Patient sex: M
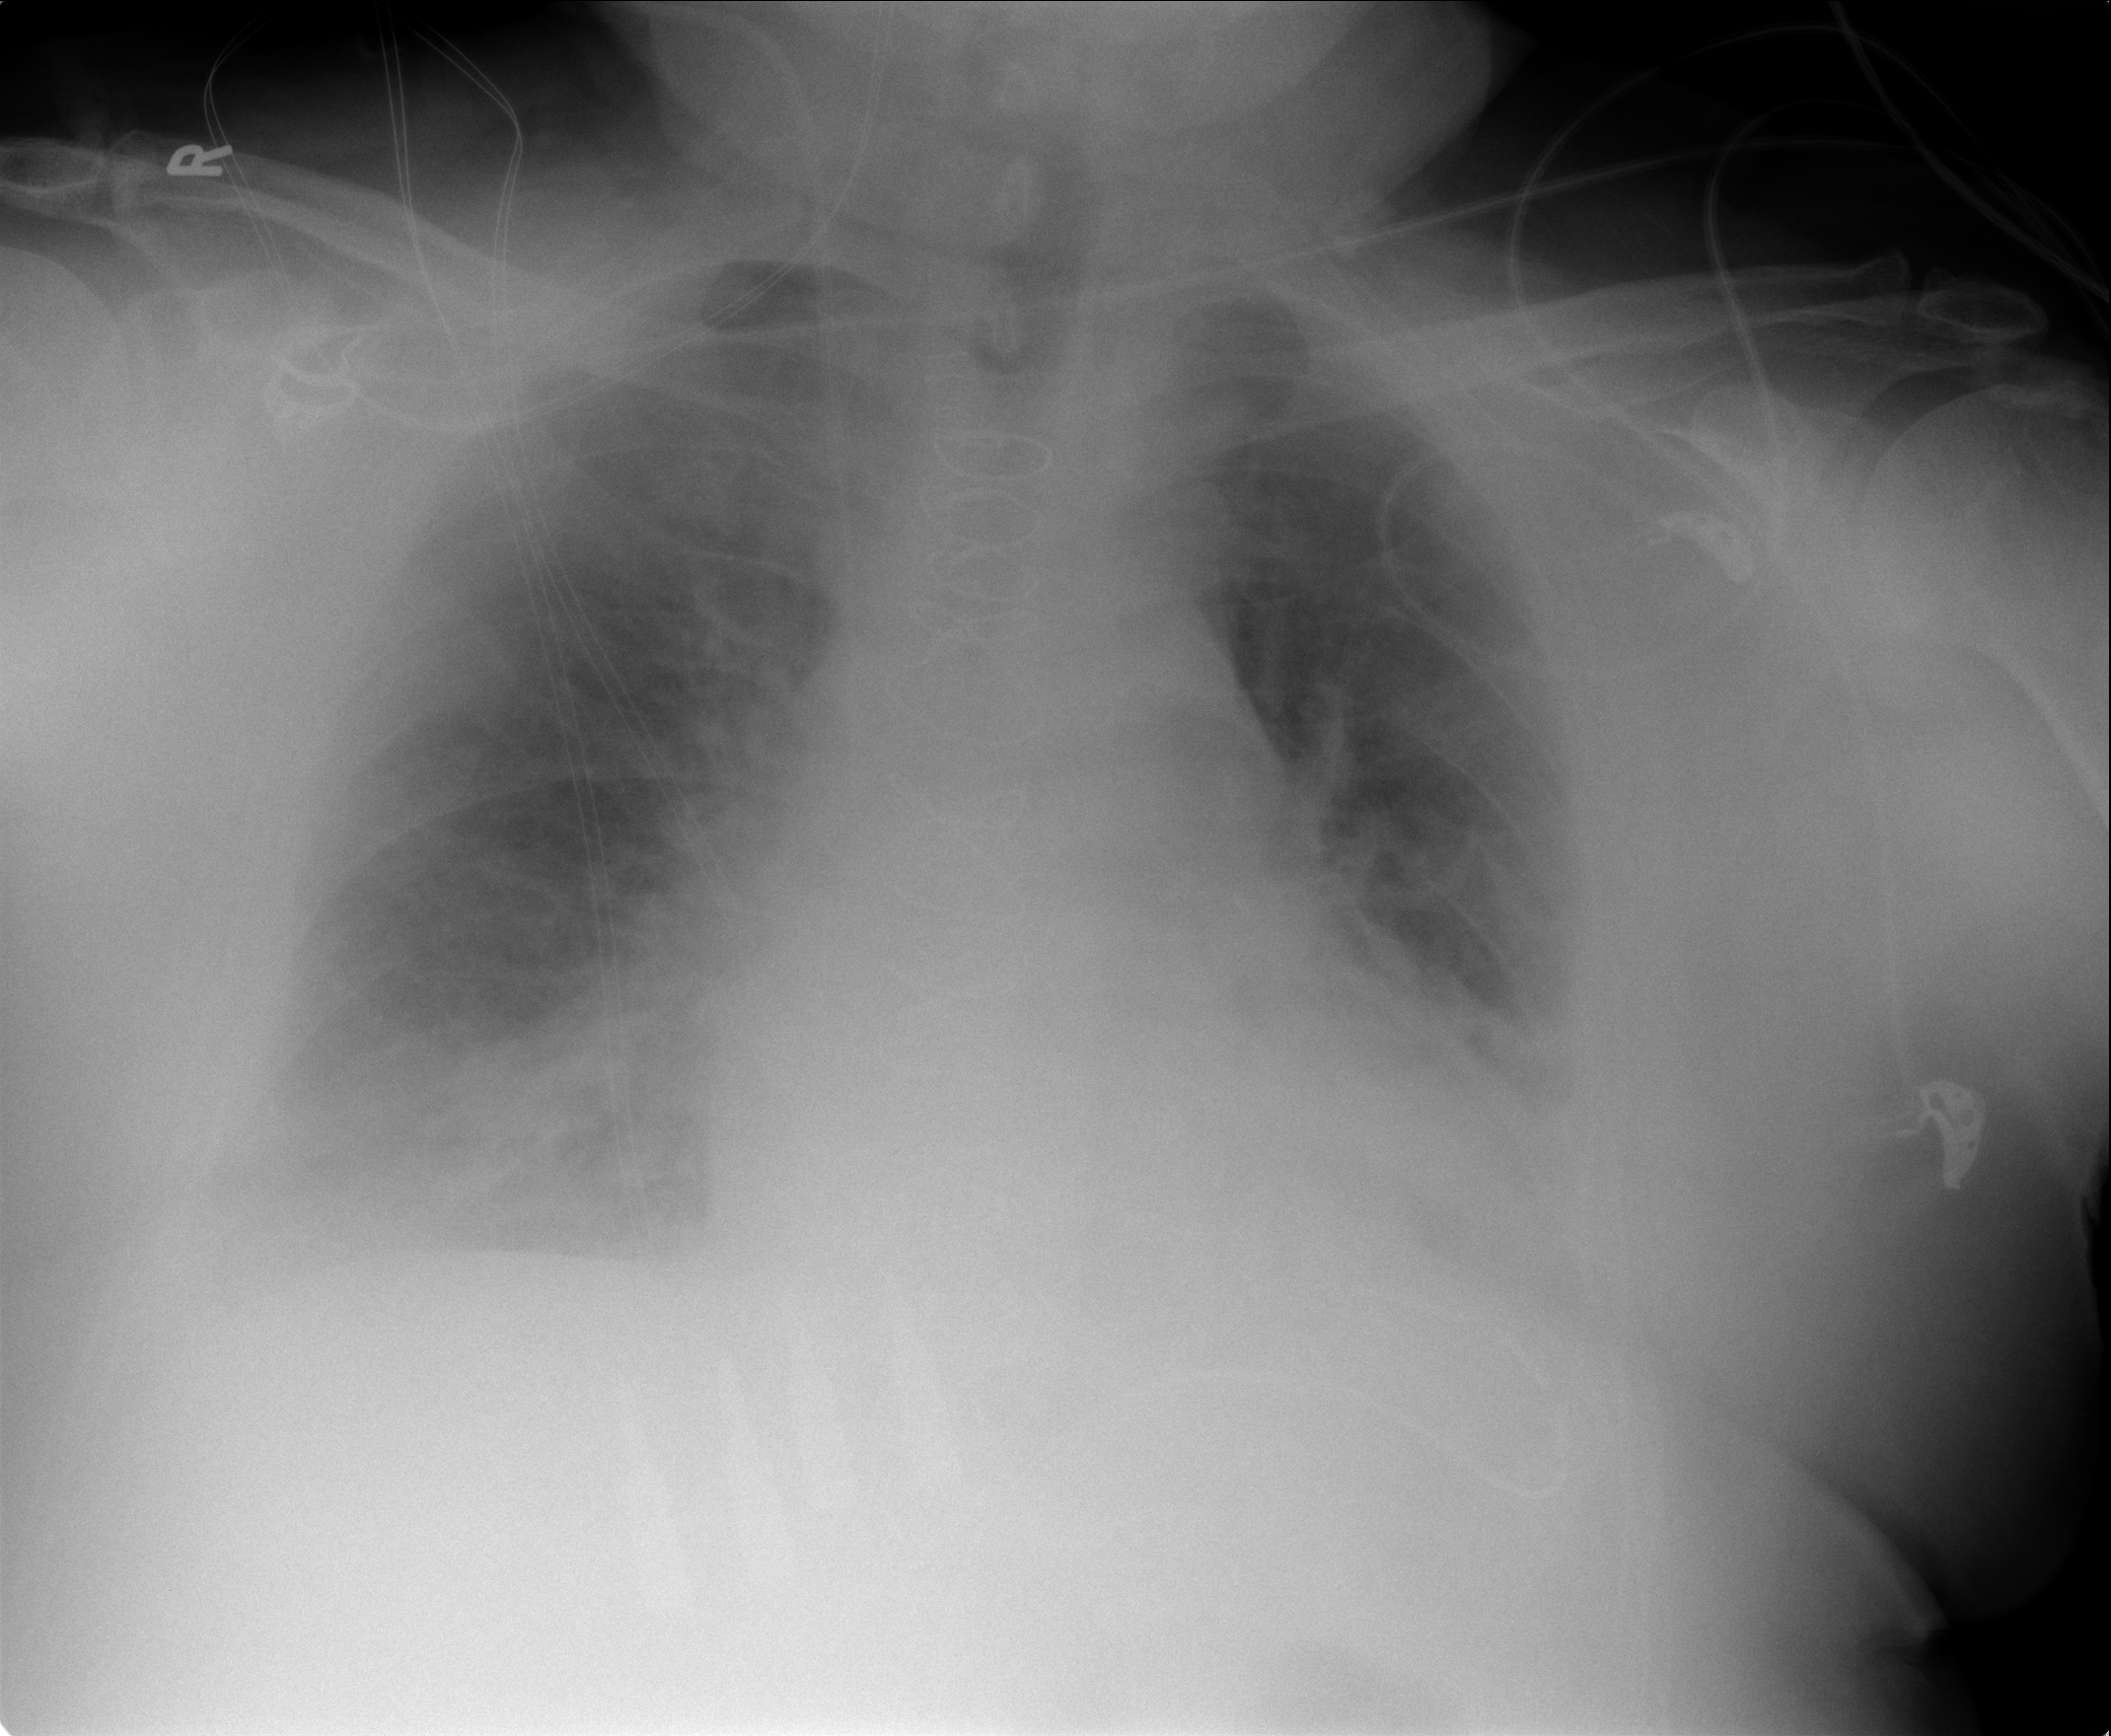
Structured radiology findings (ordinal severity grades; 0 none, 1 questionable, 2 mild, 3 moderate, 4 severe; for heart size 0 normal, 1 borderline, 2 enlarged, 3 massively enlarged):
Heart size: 2
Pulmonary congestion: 3
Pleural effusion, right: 2
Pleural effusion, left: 2
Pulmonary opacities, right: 3
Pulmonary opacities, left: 3
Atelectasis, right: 2
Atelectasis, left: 2